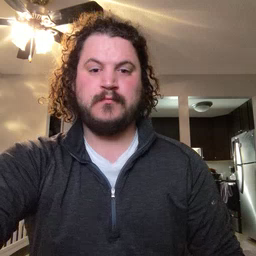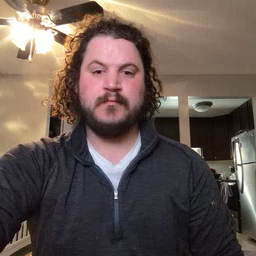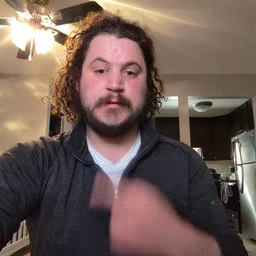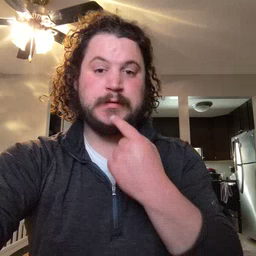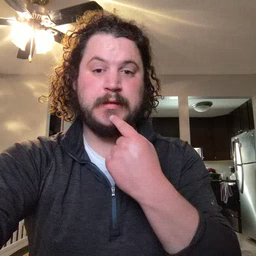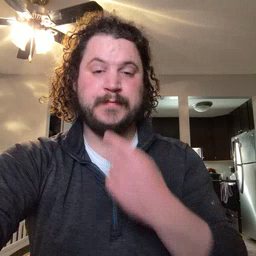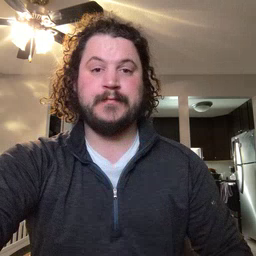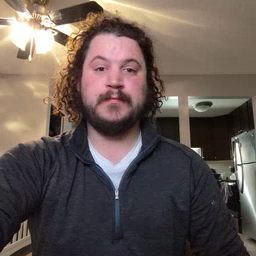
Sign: say